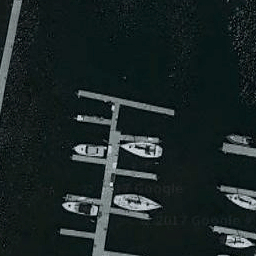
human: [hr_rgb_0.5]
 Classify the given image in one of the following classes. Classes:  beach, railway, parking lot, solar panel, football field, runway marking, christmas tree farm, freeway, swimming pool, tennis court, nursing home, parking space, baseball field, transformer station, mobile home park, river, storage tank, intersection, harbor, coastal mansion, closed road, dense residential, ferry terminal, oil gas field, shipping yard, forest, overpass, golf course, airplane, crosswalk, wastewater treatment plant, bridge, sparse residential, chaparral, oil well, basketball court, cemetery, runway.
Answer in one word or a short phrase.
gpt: harbor